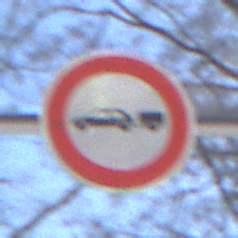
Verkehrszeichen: VerbotPersonenkraftwagenMitAnhaenger
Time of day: MorningAfternoon
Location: Outdoor (Special)
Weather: Clear
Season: Winter
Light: Natural